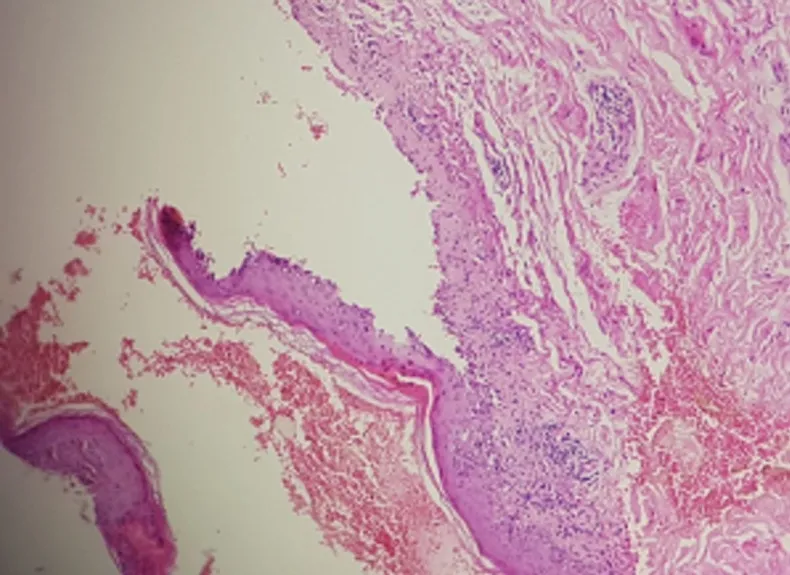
second case: histological section showing epidermal necrosis and interface dermatitis.
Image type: pathology (h&e)